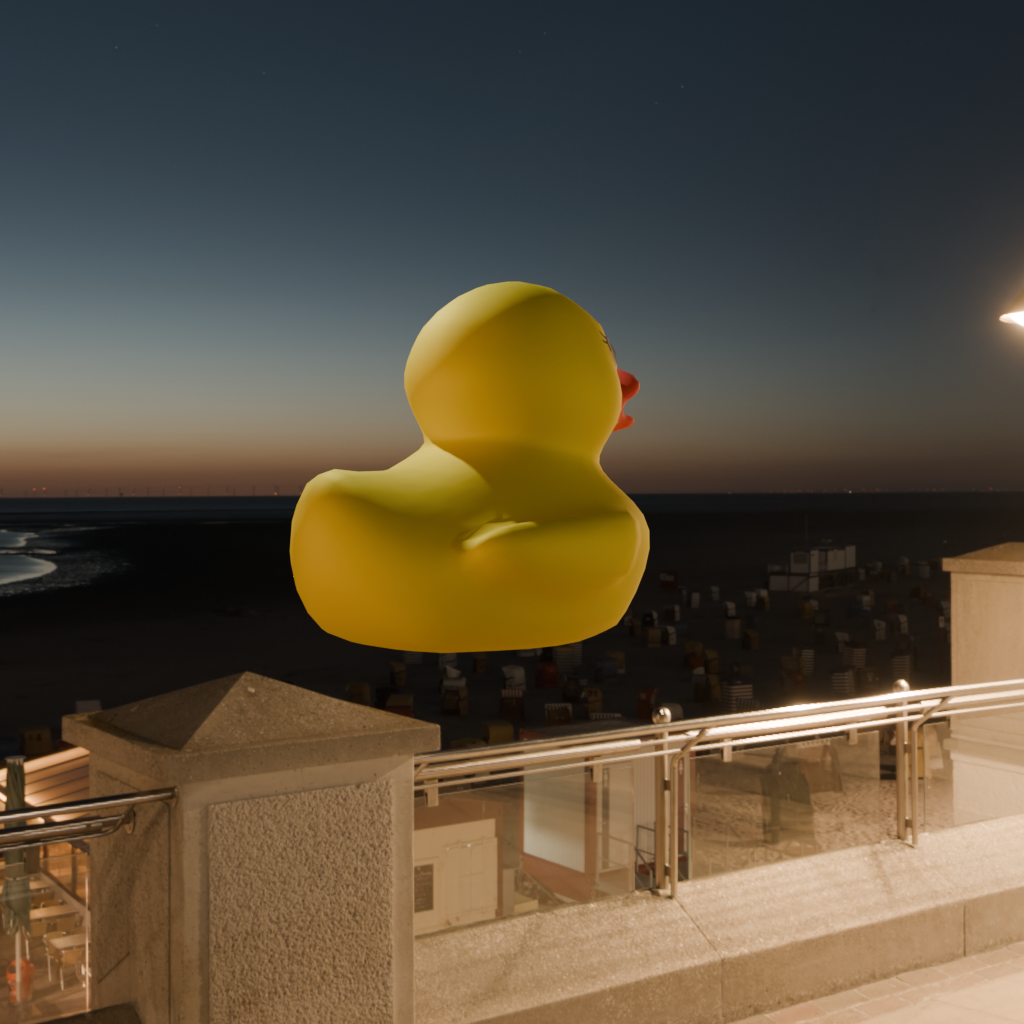
an image of a yellow rubber duck seen from <back_right> in a coastal promenade at night illuminated with streetlights and ocean view.